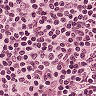
Metastatic tissue present: no